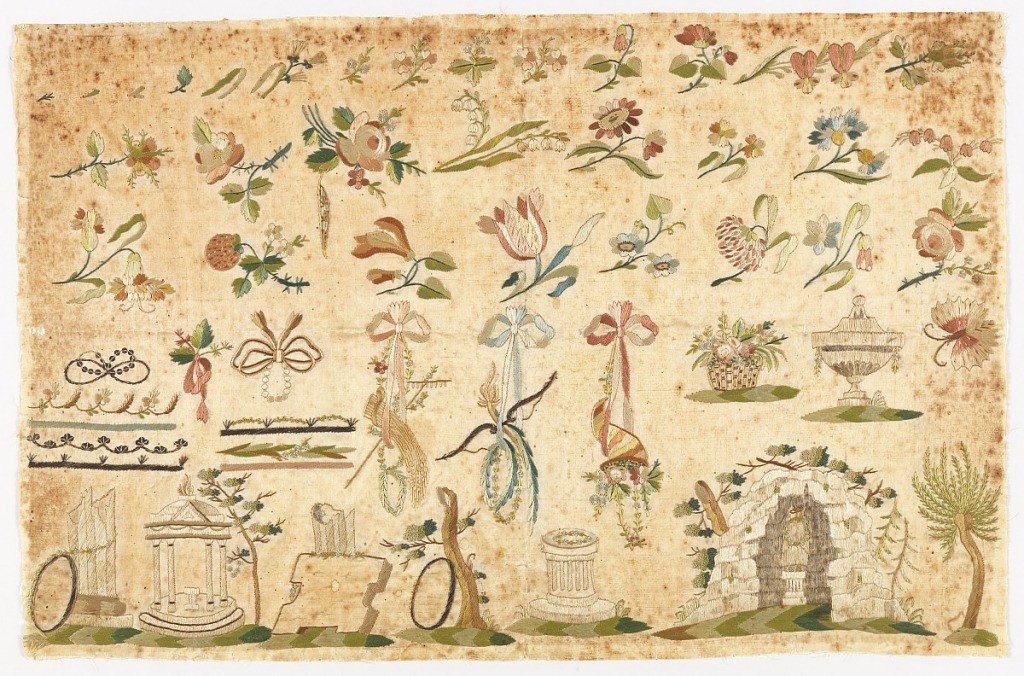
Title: Sampler
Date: after 1795
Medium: silk and metal threads (flat metal and metal-wrapped silk) on silk foundation Technique: embroidered in satin, French knots, stem and chain stitches on plain weave foundation
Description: Page from book "Zeichen Mahler und Stickerbuch" by Johann Friedrich Netto, Liepzig, 1795.